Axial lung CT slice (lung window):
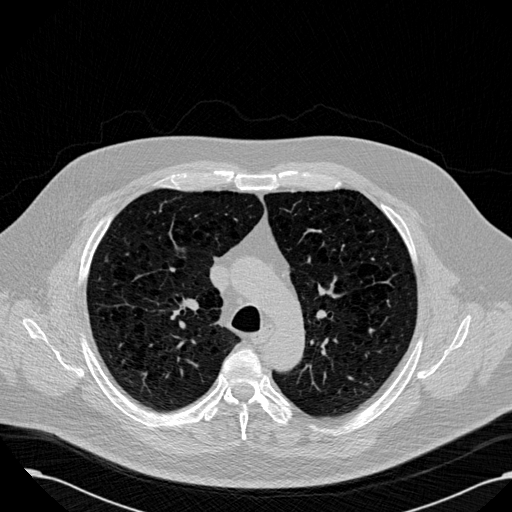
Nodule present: no